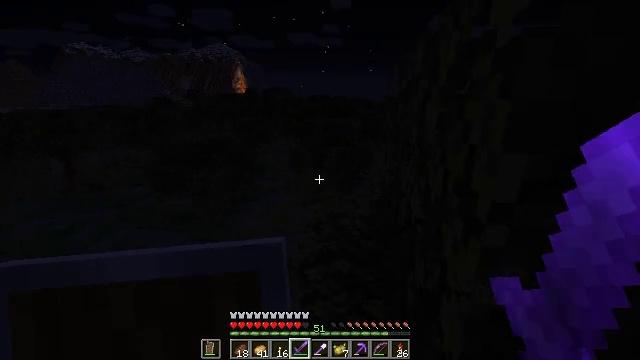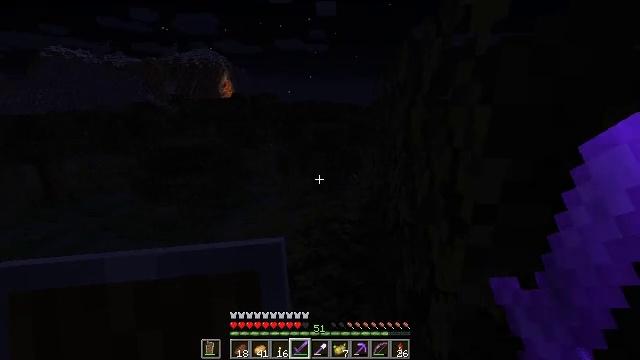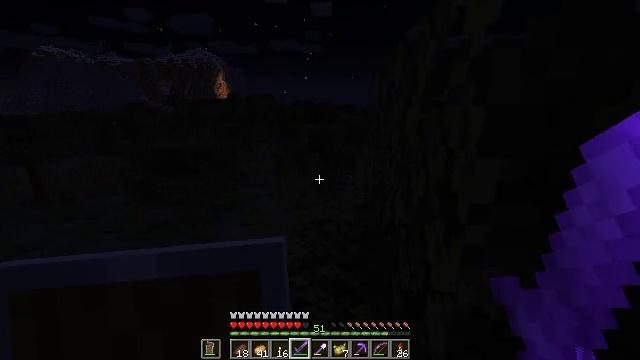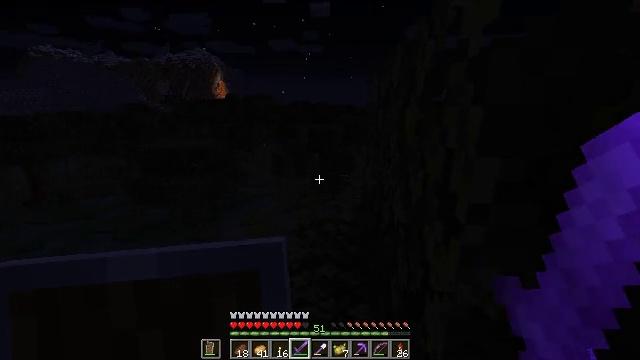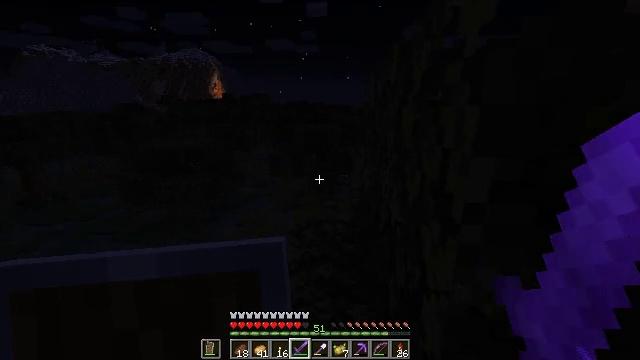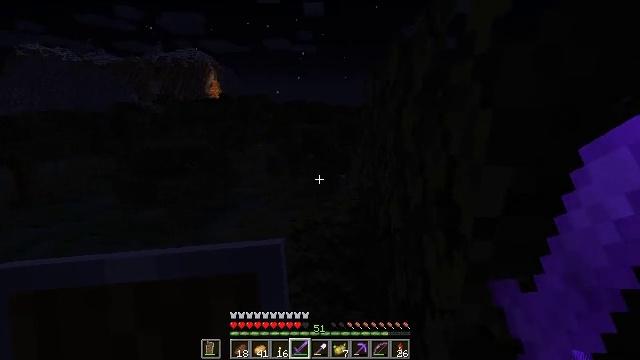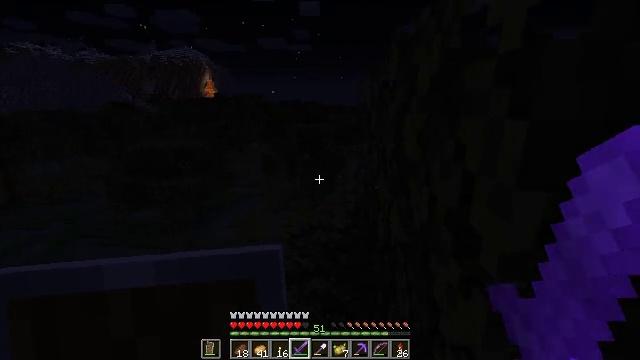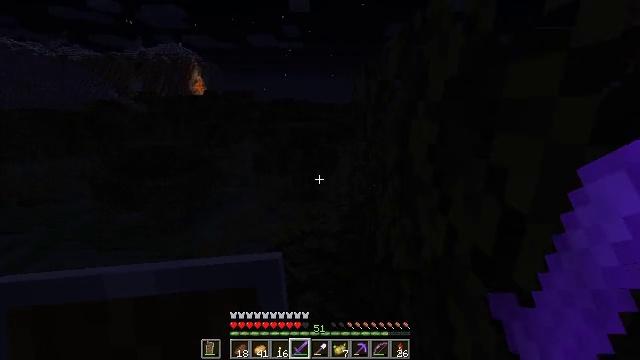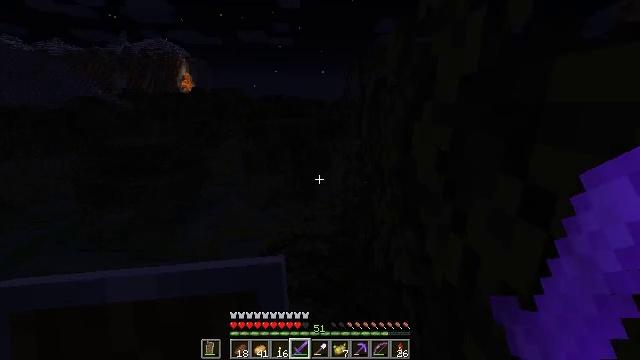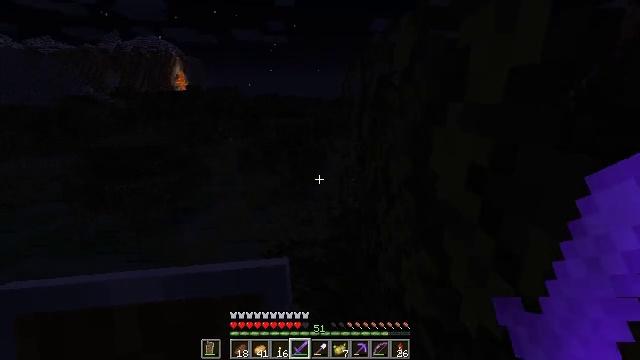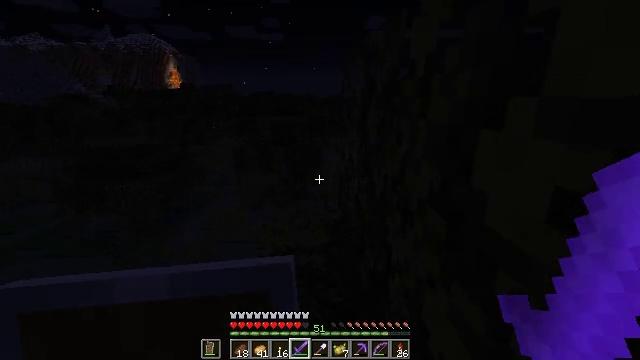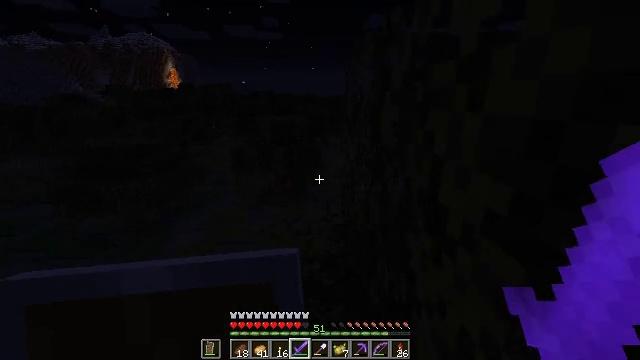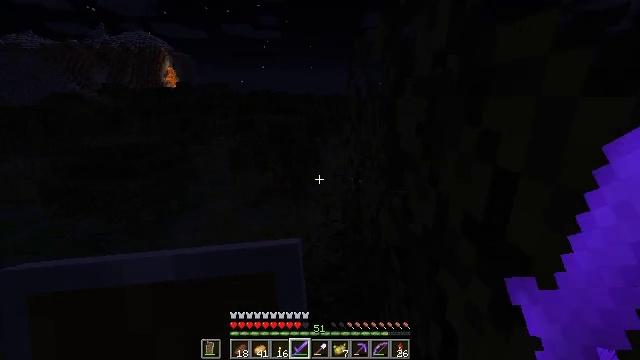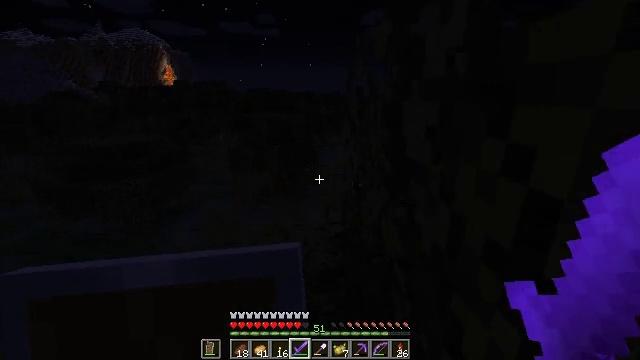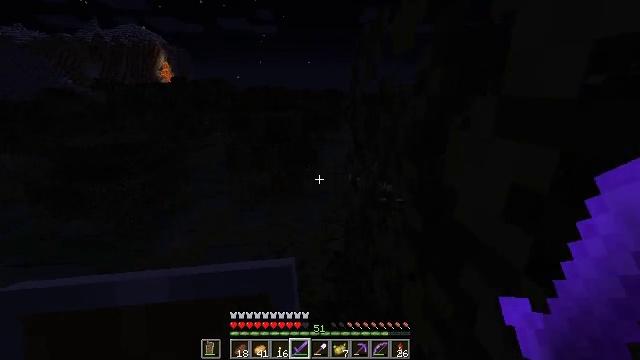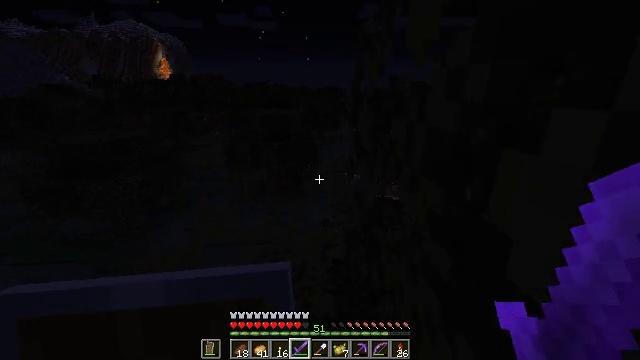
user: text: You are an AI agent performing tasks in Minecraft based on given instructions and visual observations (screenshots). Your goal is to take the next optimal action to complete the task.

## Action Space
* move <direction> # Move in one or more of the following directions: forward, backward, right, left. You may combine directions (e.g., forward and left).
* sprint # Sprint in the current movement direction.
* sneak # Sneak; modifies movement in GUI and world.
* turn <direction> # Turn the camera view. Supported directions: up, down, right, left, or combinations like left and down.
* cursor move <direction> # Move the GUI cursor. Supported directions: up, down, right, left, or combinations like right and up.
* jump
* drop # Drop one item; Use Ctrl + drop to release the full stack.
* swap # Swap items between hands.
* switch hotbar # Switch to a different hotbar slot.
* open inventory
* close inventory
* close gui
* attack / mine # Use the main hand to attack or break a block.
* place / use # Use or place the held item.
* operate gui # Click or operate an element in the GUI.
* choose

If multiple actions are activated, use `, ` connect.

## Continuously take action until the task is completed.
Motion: motion action
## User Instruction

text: Hunt a slime.
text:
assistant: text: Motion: turn right and up
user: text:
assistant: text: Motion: no_op
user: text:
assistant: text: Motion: no_op
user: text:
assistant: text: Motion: no_op
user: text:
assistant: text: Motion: move forward
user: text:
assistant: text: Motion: move forward
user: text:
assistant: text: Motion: move forward, turn right
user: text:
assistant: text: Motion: move forward, turn right
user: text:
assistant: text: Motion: move forward
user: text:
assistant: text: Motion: move forward
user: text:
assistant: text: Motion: move forward
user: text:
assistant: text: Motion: move forward
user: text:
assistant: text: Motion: move forward
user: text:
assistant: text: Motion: move forward
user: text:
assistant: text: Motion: move forward
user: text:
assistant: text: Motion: move forward
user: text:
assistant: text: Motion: move forward
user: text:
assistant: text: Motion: move forward
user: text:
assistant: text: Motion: move forward
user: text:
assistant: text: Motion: move forward
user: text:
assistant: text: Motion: move forward
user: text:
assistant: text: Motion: no_op
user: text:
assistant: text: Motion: no_op
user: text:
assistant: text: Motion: no_op
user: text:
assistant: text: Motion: no_op
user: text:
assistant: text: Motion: no_op
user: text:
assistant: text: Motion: no_op
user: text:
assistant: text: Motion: no_op
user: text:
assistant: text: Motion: no_op
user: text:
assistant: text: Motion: no_op